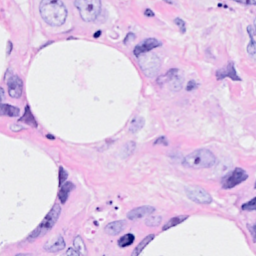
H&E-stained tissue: Breast